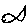
Label: fish